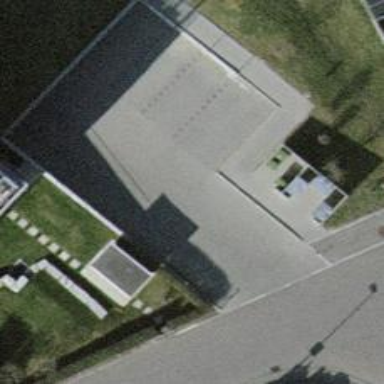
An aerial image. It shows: Driveway made of paving stones.